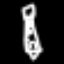
Label: pencil